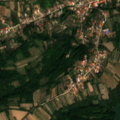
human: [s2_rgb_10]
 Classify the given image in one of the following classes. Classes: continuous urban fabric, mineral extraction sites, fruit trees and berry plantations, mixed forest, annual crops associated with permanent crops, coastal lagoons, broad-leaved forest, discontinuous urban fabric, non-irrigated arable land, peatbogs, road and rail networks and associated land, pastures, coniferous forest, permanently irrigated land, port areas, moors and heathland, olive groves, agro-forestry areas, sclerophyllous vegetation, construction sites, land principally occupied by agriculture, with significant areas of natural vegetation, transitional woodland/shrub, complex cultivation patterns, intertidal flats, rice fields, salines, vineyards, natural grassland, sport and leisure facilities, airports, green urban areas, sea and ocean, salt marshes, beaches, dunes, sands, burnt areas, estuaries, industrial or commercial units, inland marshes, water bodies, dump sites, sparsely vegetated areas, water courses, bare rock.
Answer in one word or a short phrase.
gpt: discontinuous urban fabric, non-irrigated arable land, complex cultivation patterns, land principally occupied by agriculture, with significant areas of natural vegetation, broad-leaved forest